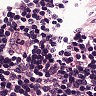
Metastatic tissue present: no